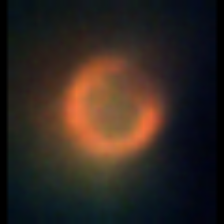
Taxon: NanoPlankton
Group: Other